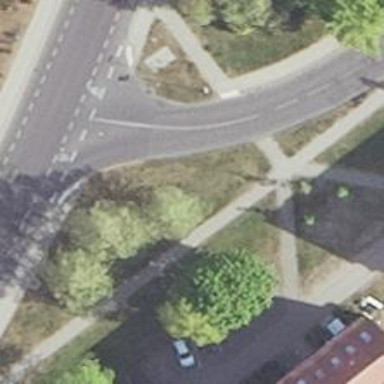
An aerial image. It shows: Tertiary road with asphalt surface. There are separate sidewalks on both sides and lane markings are present.